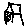
Label: house